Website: bh-photo
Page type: payment
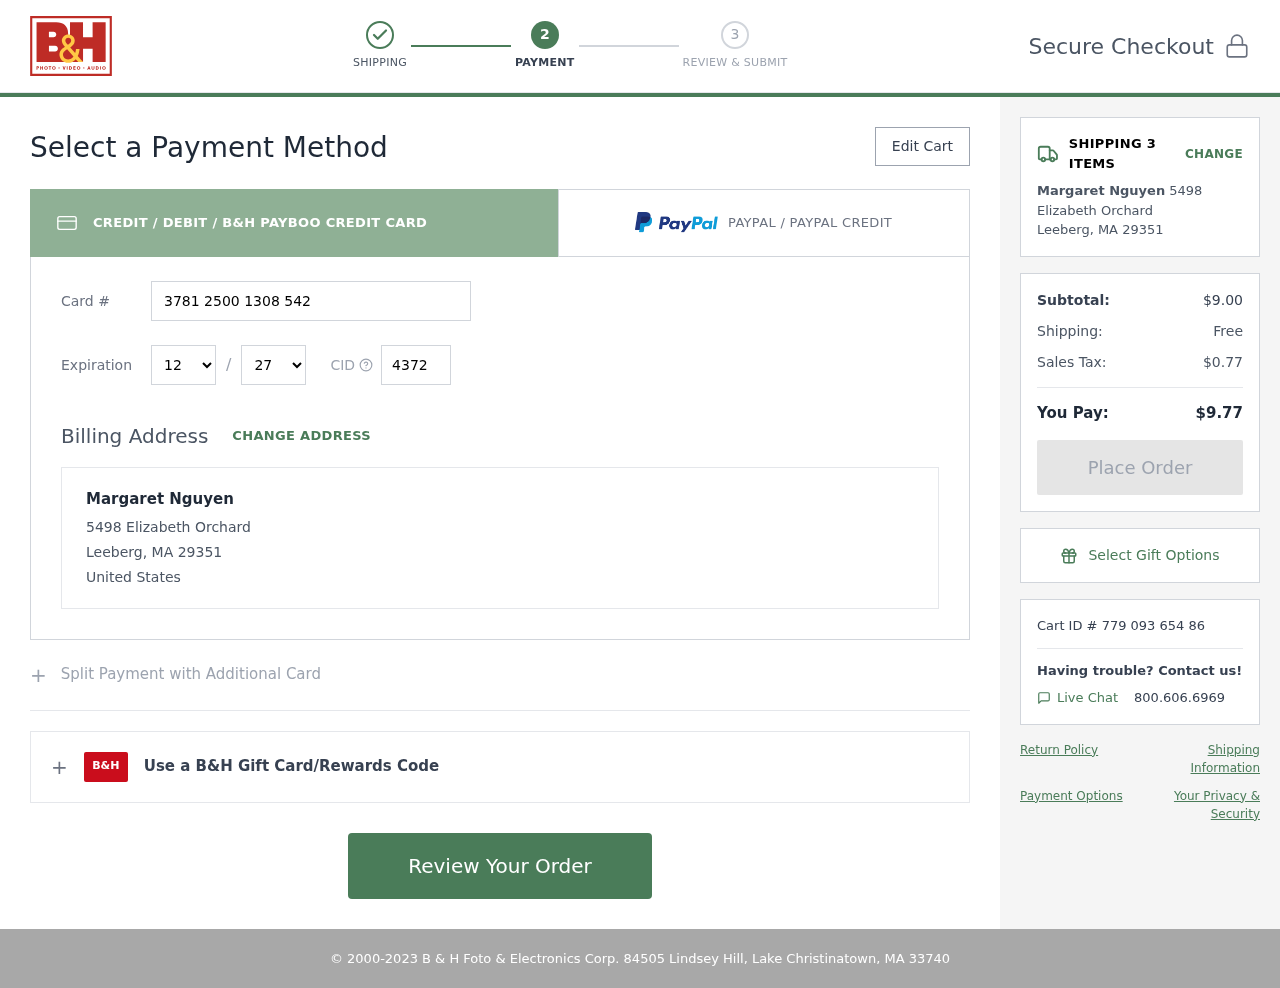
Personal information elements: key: PII_CARD_CVV
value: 4372
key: PII_CARD_EXPIRY_MONTH
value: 12
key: PII_CARD_EXPIRY_YEAR
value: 27
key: PII_CARD_NUMBER
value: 3781 2500 1308 542
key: PII_CITY_STATE_ZIP
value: Leeberg, MA 29351
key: PII_COUNTRY
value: United States
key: PII_FULLNAME
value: Margaret Nguyen
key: PII_STREET
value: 5498 Elizabeth Orchard
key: PII_FULLNAME2
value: Margaret Nguyen
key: PII_CITY
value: Leeberg
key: PII_STATE_ABBR
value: MA
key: PII_POSTCODE
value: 29351
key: PII_POSTCODE_FULL
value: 29351
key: PII_CITY_STATE
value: Leeberg, MA
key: PII_POSTCODE_NUMERIC
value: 29351
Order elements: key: ORDER_NUM_ITEMS
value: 3
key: ORDER_SUBTOTAL
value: $9.00
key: ORDER_SHIPPING_COST
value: Free
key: ORDER_TAX
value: $0.77
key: ORDER_TOTAL
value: $9.77
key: ORDER_ID
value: Cart ID # 779 093 654 86